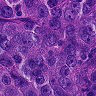
Metastatic tissue present: yes